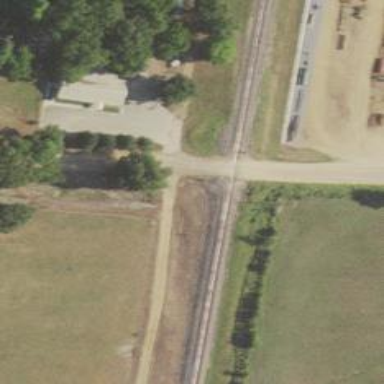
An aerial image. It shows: Level crossing along the railway.